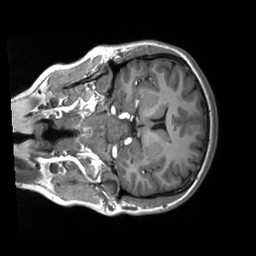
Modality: T1w
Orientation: coronal
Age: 27
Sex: female
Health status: healthy
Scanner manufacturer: siemens
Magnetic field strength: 3 T
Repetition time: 2.53 s
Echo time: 0.00219 s